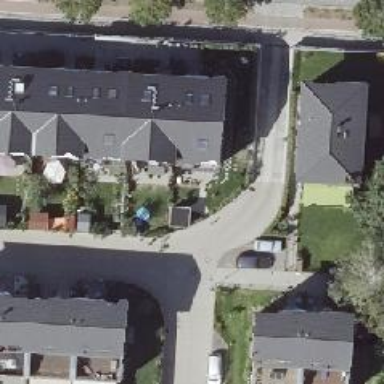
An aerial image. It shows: Living street.